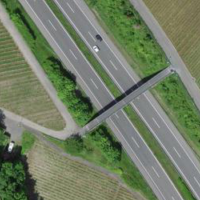
EUNIS habitat code: 57
Species observed at this site:
Aythya fuligula
Milvus migrans